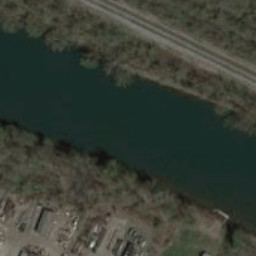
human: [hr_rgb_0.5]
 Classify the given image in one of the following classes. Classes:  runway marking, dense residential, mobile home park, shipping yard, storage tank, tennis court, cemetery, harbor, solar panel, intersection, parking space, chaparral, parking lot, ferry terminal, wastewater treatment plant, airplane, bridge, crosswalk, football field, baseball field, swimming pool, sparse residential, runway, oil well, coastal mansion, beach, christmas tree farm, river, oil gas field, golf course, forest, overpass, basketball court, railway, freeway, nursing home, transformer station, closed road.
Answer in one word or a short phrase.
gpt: river